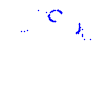
Particle: kaon